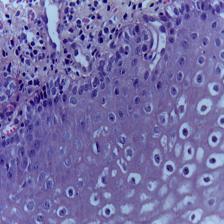
Diagnosis: OSCC